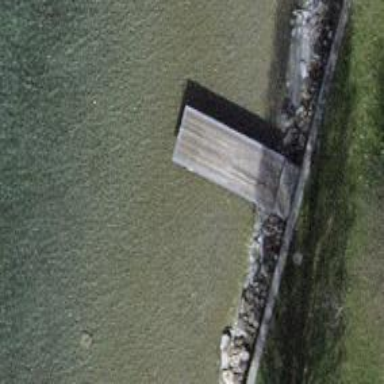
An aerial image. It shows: Man-made pier.